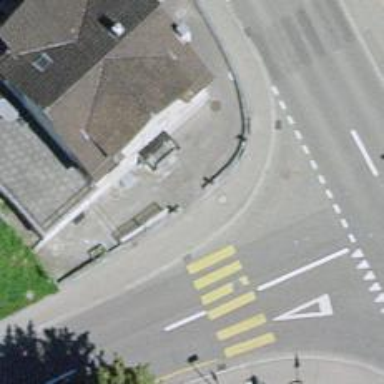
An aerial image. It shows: Entrance with barrier.